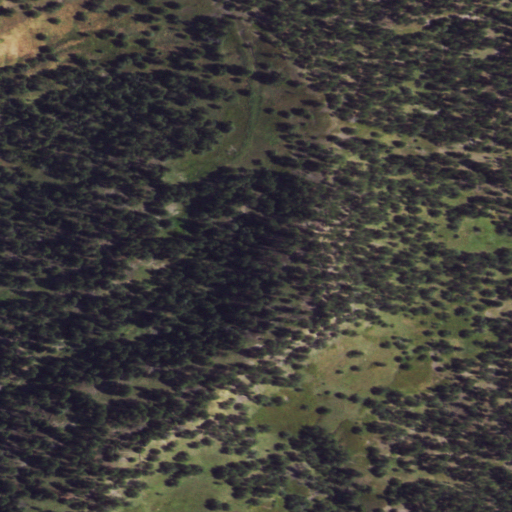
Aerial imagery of mountain in Wyoming named Oil Butte containing evergreen forest, grassland, and shrub